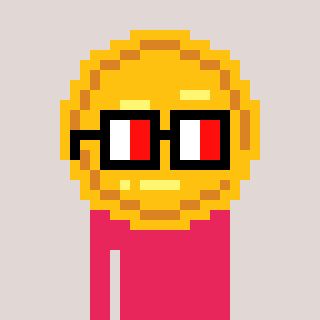
a pixel art character with square glasses with black frames and red eyes, a medal-shaped head and a redpinkish-colored body on a warm background